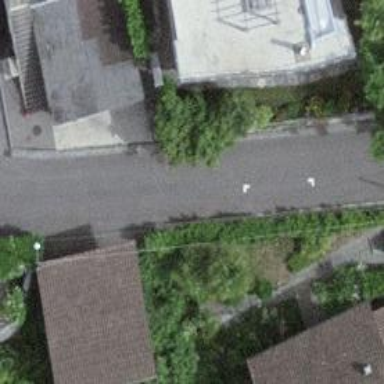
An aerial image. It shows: Set of steps on the road.